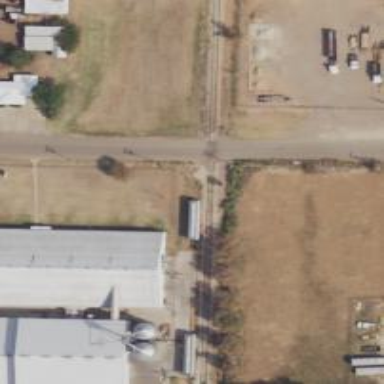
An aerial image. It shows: Level crossing along the railway.